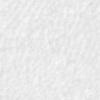
Label: no_change